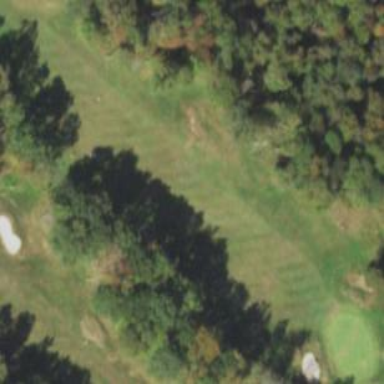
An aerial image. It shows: Golf fairway surrounded by grass.